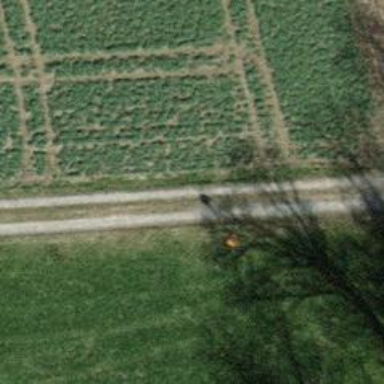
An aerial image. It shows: Pipeline marker.